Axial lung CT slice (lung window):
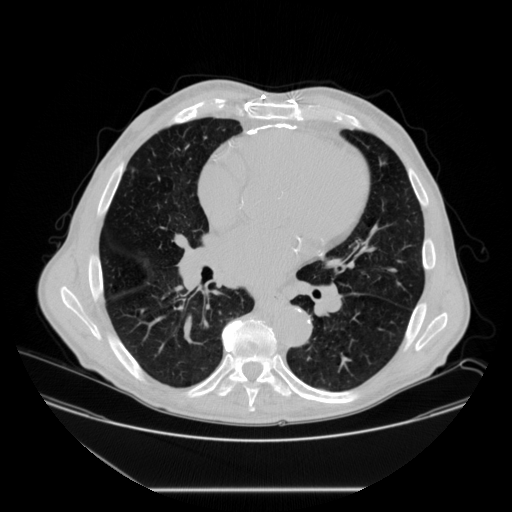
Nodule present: no